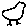
Label: bird